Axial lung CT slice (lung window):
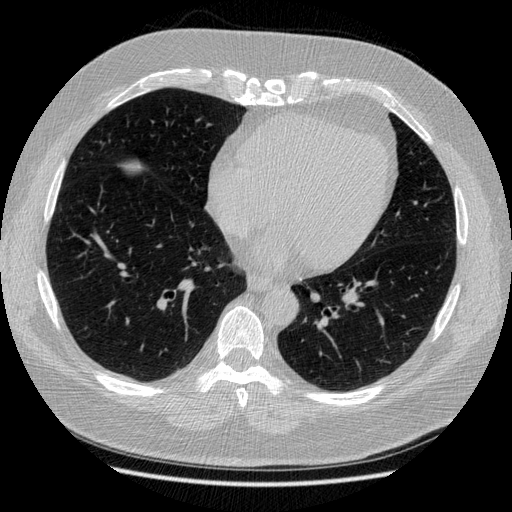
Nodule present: no